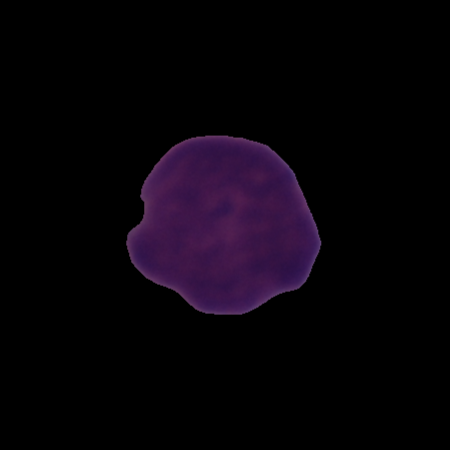
Label: cancer